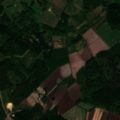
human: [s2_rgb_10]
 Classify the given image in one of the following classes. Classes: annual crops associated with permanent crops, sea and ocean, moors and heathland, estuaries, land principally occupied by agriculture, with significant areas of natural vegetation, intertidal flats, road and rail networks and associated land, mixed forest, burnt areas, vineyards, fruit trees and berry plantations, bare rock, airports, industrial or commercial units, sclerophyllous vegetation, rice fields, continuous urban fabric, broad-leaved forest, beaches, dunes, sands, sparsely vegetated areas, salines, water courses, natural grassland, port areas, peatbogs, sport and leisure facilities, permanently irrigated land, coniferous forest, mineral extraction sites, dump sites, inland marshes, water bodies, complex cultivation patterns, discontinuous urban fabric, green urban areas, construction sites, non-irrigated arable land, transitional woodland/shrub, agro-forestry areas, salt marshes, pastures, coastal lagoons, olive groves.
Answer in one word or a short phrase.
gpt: land principally occupied by agriculture, with significant areas of natural vegetation, broad-leaved forest, mixed forest